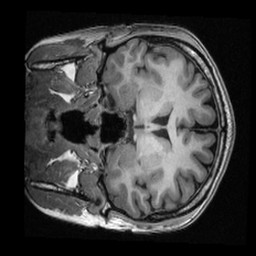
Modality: T1w
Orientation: coronal
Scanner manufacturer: ge
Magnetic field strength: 3 T
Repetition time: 0.00766 s
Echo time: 0.002936 s